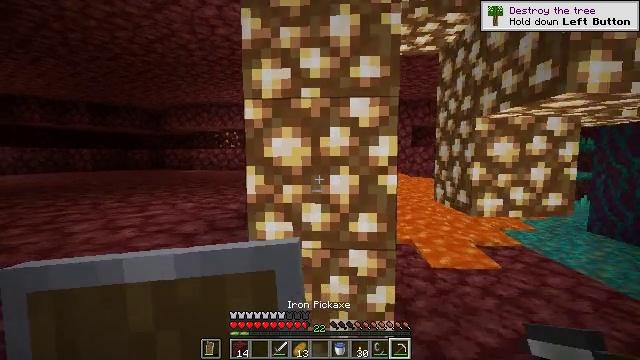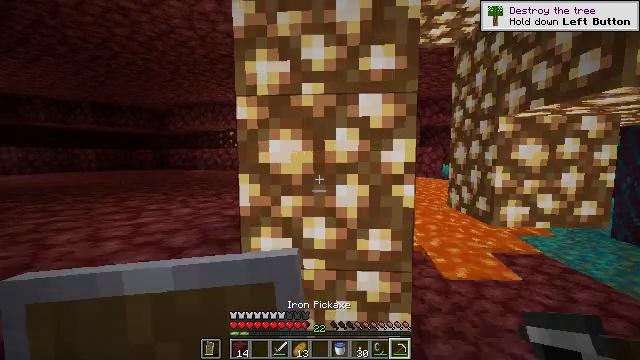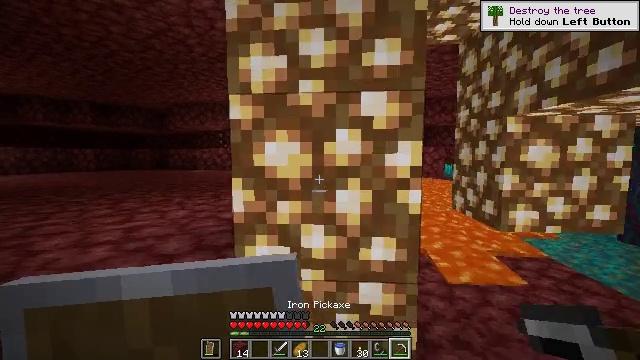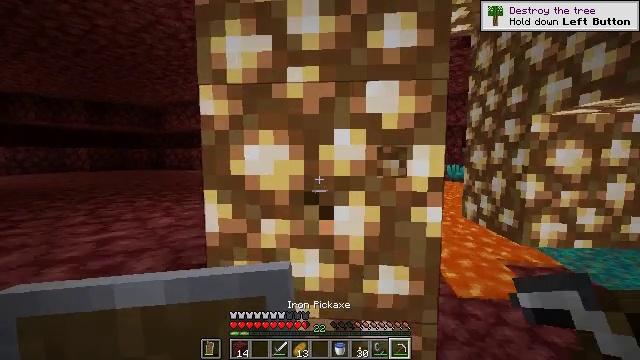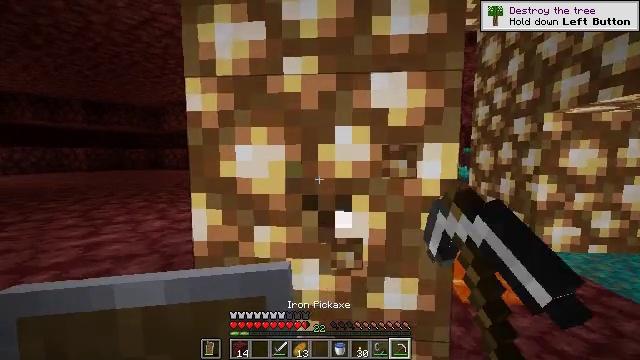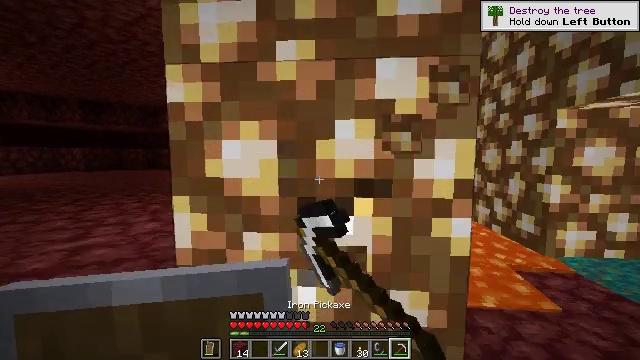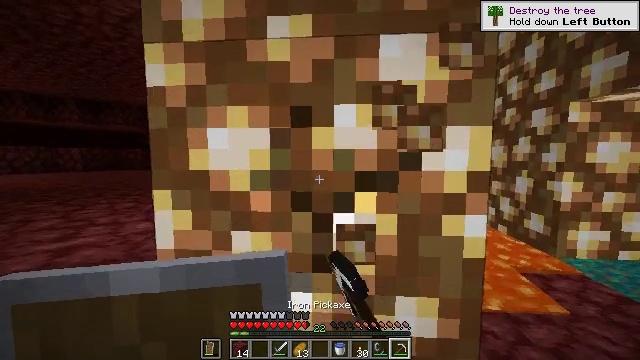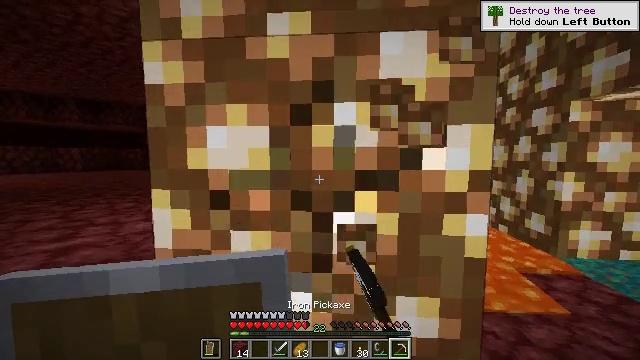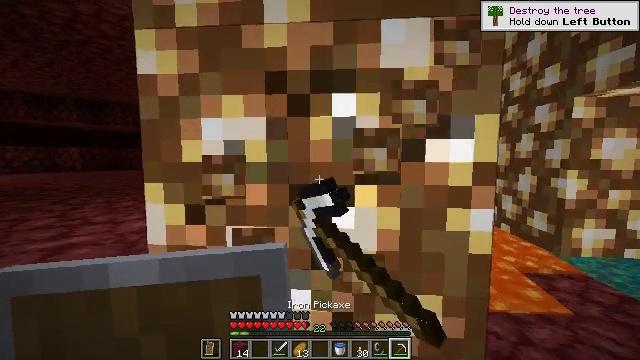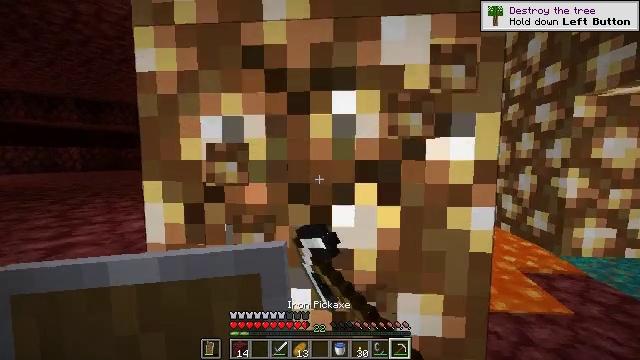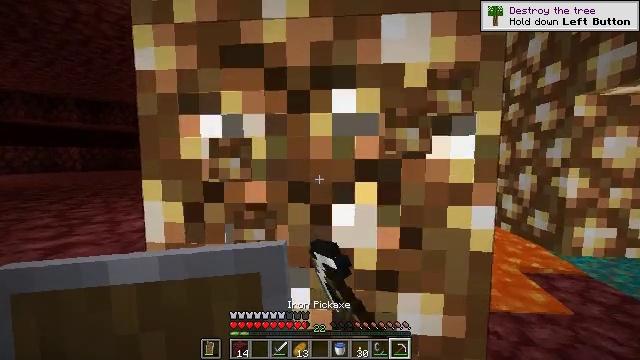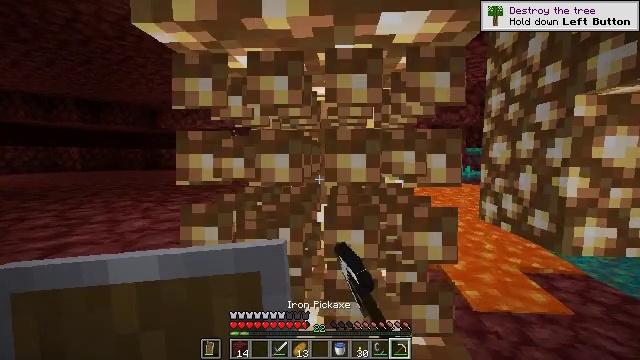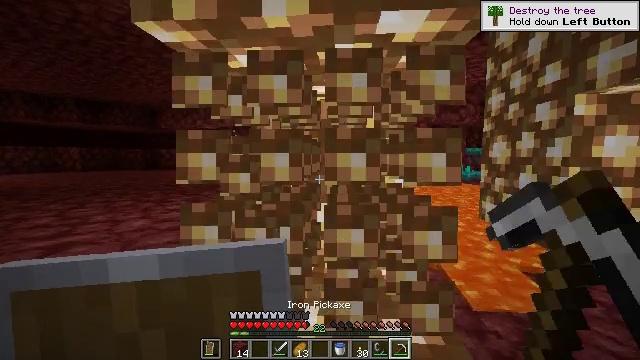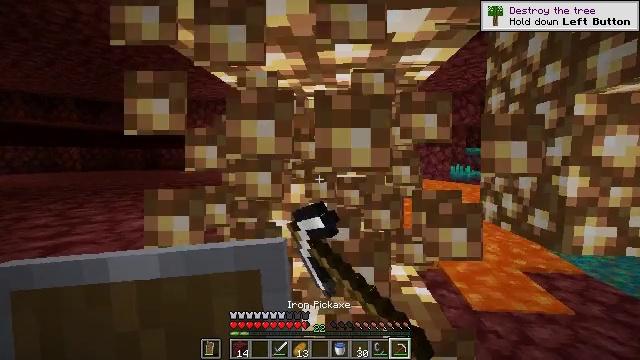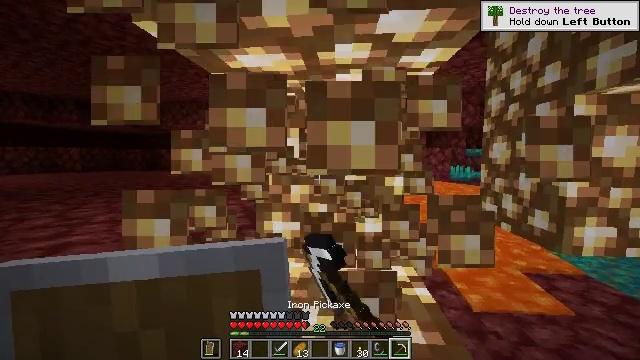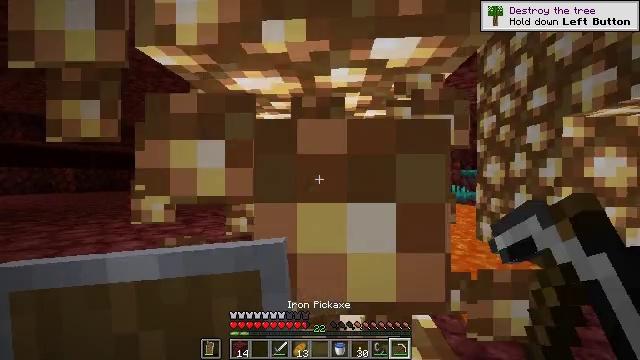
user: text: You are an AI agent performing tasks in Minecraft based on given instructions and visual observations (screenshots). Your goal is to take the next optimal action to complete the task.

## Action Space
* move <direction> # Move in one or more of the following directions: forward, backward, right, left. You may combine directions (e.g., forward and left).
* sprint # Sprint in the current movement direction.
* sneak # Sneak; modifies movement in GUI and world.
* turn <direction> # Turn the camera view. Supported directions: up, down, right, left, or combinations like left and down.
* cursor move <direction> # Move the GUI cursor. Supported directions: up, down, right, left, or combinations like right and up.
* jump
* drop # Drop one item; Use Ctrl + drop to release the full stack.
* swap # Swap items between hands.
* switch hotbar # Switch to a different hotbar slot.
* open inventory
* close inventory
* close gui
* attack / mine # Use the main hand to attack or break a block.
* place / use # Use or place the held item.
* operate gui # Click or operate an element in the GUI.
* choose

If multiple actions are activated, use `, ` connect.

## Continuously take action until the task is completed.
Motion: motion action
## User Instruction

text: Gather glowstone for crafting.
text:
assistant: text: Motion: move forward, turn left
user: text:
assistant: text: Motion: move forward
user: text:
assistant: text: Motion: move forward, attack / mine
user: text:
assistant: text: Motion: attack / mine
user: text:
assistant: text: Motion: attack / mine
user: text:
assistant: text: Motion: attack / mine
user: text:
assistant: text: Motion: attack / mine
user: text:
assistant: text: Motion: attack / mine
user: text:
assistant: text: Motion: attack / mine
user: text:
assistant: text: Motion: attack / mine
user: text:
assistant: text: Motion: attack / mine
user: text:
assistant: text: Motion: attack / mine
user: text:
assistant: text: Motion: attack / mine
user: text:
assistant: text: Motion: attack / mine
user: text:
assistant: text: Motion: turn up, attack / mine
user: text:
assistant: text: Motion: turn up, attack / mine
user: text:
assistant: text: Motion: turn up, attack / mine
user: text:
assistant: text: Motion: turn up, attack / mine
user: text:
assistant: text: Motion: turn up, attack / mine
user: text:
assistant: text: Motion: turn up, attack / mine
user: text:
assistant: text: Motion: turn up, attack / mine
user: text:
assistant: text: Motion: turn up, attack / mine
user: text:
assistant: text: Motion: attack / mine
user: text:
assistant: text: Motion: attack / mine
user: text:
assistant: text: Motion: attack / mine
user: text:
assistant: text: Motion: attack / mine
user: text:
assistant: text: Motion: attack / mine
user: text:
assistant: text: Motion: attack / mine
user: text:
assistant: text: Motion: attack / mine
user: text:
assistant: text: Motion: attack / mine